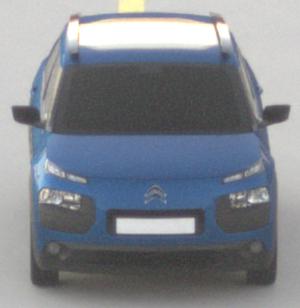
Make: Citroen
Model: C4 Cactus PureTech 75
Detailed model: C4 Cactus
Model produced from: 2014/09
Model produced until: 2015/03
Doors: 5
Color: blue
Road condition: dry road
Daytime: sunrise or sunset
Contrast: low contrast